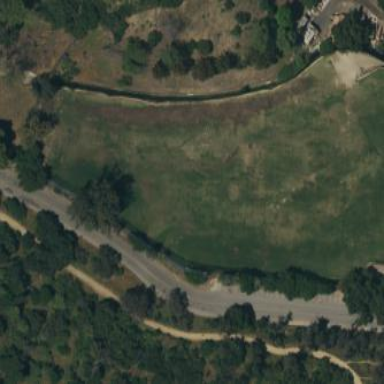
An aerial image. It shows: Driving range for golf practice.